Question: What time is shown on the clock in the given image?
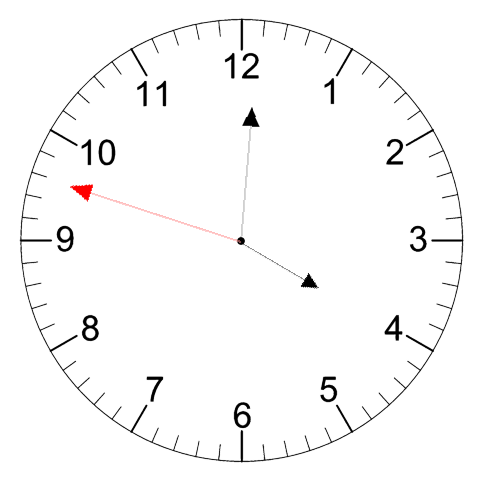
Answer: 04:00:48